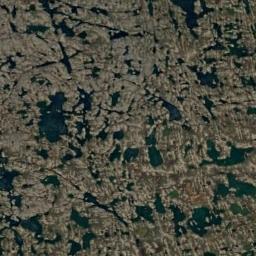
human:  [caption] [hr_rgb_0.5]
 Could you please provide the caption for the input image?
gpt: There is a large area of ​​dense brown bare land in a lake in a wetland .

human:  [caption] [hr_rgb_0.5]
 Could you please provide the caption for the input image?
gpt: The wetland consists of bare land and water .

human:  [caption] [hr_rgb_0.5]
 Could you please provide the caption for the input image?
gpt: There are many different areas of water surrounded by wetlands .

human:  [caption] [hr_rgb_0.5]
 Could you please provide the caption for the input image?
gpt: There is a crescent-shaped lake in this wetland .

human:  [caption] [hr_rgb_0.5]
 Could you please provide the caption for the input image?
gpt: There are much bare land and many water areas on the wetland .